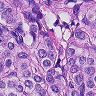
Metastatic tissue present: yes